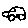
Label: car